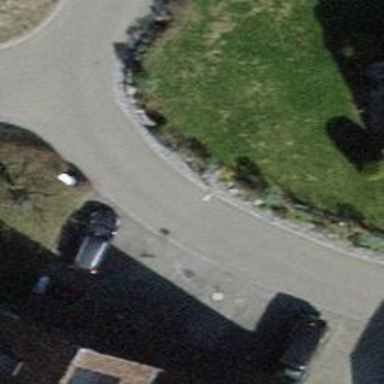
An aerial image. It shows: Paved residential road.